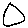
Label: circle